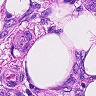
Metastatic tissue present: yes